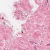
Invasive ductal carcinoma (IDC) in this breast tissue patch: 0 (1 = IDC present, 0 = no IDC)